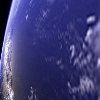
Label: water